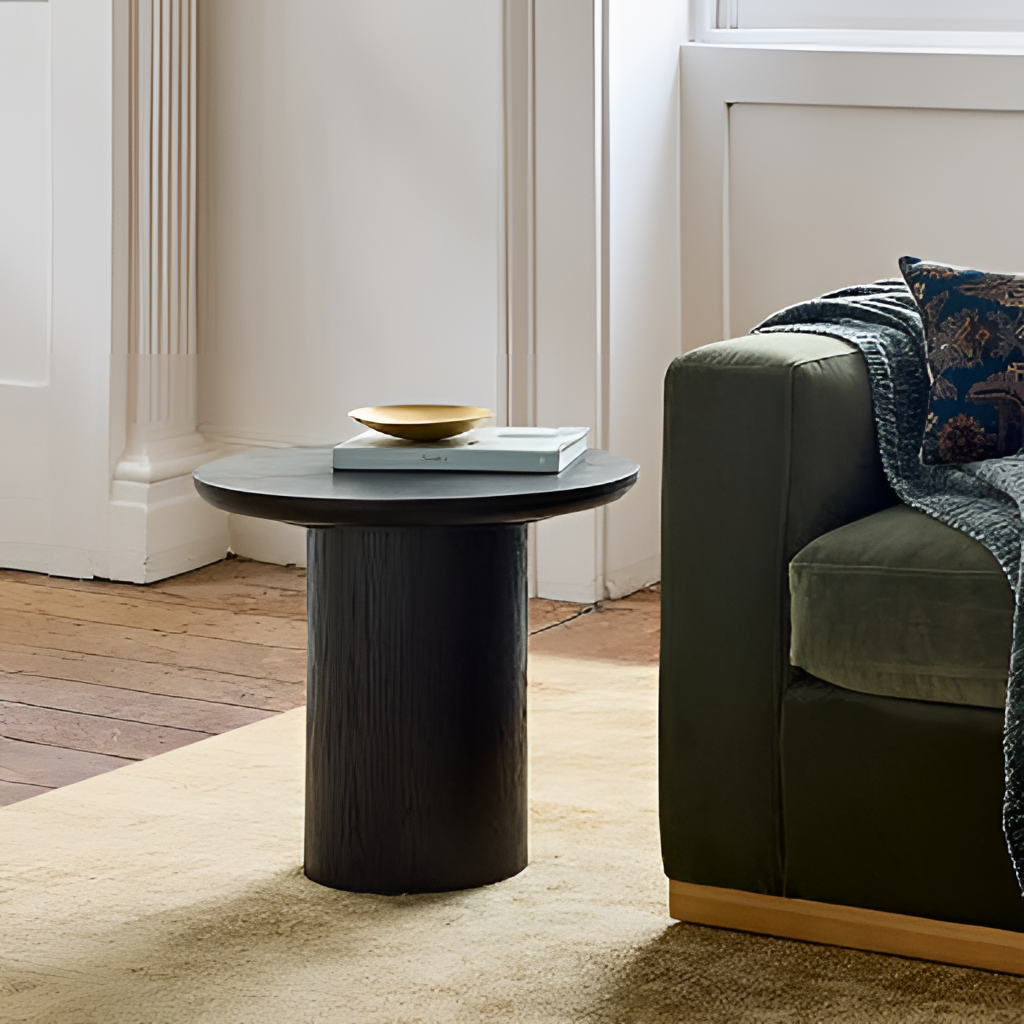
green velvet sofa, living room, wood flooring, with plank pattern, modern, paint wallpaper, with solid pattern